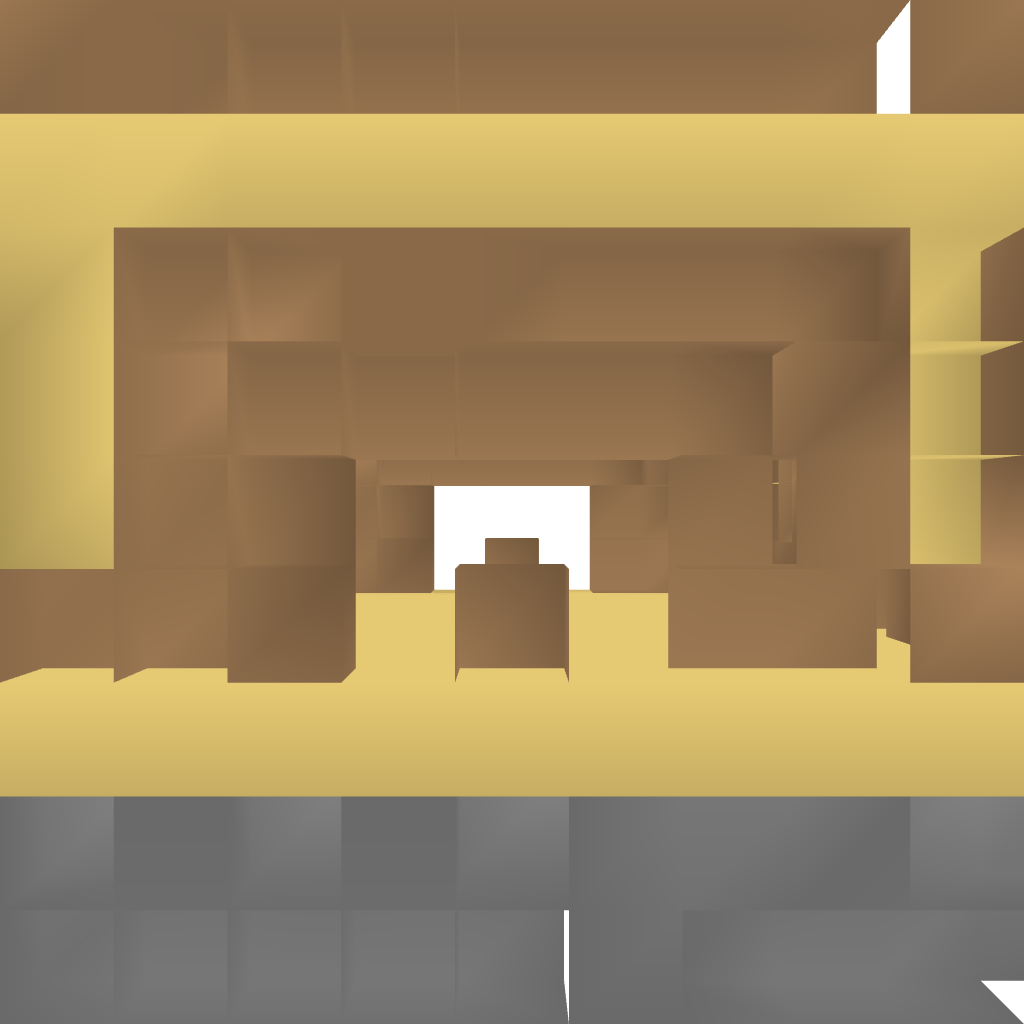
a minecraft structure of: Meditation House (Trap) wooden sand  house 9 blocks high